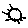
Label: sun